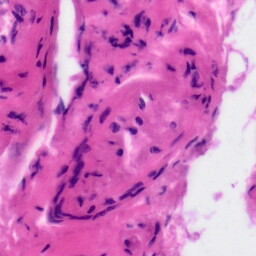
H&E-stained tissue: Tonsil